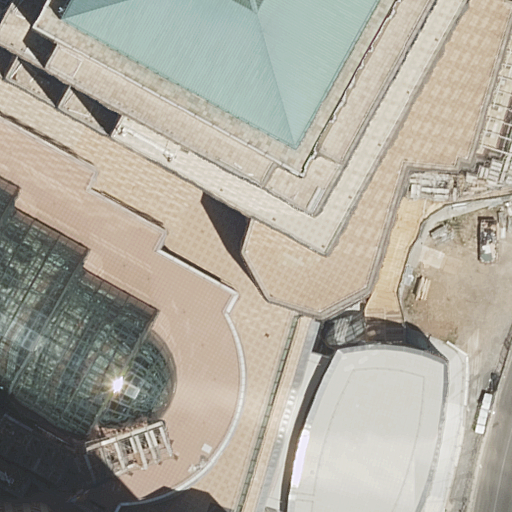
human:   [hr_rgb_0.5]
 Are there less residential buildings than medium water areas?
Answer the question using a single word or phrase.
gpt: no

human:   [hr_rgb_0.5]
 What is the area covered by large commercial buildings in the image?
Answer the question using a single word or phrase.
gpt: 0m2

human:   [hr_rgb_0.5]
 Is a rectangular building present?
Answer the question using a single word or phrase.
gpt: yes

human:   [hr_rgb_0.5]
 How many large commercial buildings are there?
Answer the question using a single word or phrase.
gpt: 0

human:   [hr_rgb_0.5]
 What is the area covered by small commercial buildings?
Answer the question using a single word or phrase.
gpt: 0m2

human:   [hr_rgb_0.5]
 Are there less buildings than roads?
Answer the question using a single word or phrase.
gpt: no

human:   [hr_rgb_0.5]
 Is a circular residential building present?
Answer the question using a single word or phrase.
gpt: no

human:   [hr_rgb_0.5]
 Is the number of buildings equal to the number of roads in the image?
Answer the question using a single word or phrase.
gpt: yes

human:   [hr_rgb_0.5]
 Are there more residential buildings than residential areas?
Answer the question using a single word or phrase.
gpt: yes

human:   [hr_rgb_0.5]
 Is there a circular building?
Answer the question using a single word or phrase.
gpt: no

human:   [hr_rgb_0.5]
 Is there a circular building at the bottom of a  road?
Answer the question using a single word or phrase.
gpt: no

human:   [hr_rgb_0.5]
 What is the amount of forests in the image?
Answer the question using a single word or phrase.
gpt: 0

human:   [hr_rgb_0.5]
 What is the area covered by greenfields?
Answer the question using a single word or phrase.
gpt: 0m2

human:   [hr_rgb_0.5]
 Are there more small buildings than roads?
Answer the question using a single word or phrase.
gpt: no

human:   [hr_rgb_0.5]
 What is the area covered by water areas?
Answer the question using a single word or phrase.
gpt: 0m2

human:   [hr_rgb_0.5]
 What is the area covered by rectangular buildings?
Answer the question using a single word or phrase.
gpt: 200m2

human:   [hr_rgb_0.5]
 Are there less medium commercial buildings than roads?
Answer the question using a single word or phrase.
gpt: yes

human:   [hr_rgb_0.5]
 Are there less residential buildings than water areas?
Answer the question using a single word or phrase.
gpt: no

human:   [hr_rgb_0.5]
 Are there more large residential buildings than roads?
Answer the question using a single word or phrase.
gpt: no

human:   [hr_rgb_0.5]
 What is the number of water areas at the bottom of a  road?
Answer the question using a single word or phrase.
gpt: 0

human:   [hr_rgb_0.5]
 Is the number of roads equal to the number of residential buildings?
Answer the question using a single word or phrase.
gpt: yes

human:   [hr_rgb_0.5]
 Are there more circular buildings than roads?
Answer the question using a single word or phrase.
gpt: no

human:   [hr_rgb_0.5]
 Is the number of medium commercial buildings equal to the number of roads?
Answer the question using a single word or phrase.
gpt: no

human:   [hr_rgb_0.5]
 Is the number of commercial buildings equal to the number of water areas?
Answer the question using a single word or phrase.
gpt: yes

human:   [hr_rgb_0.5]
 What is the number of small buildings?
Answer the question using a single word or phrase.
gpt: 0

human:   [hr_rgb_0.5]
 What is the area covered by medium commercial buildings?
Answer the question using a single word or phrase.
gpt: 0m2

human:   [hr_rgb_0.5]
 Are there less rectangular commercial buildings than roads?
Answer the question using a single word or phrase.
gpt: yes

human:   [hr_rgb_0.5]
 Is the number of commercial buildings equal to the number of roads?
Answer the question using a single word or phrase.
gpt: no

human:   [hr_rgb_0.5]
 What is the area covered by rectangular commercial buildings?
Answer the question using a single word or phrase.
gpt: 0m2

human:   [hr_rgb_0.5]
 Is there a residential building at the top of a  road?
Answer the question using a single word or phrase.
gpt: yes

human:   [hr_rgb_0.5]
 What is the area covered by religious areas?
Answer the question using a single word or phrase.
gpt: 0m2

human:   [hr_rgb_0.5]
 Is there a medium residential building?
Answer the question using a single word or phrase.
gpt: yes

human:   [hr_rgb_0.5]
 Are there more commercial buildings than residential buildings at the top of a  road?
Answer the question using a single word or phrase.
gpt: no

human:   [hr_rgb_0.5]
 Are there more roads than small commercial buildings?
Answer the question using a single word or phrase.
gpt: yes

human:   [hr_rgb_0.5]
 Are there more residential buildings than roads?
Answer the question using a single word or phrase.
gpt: no

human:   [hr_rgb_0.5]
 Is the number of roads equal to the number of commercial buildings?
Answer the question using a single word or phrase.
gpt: no